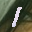
Label: 1